The image is a 2-D grayscale rendering of a rotating-machine vibration signal (signal-to-image). Diagnose the rotating machine from this image, choosing from: normal, misalignment, unbalance, looseness.
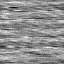
Answer: looseness